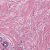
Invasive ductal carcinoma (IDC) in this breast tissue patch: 0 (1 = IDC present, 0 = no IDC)